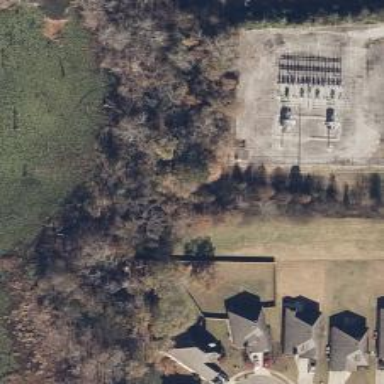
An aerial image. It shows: Distribution level power substation enclosed by fence.